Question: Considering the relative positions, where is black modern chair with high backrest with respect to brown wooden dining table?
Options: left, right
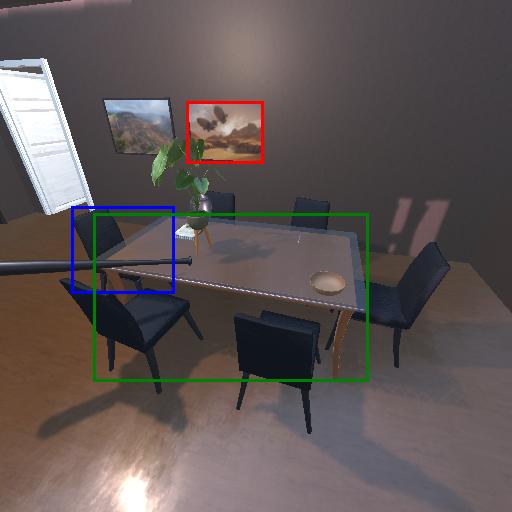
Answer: left